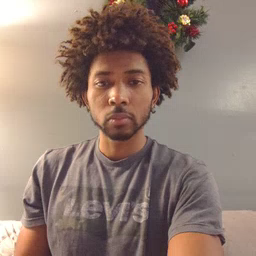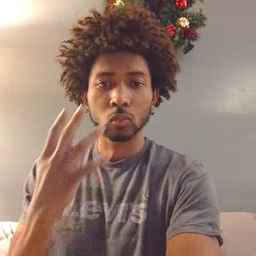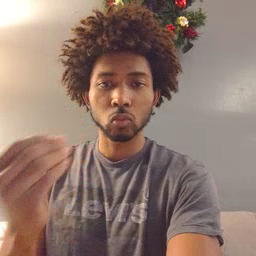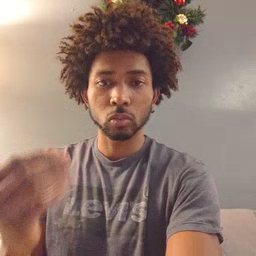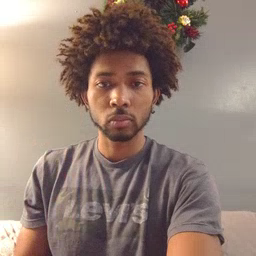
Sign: go